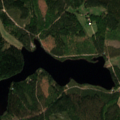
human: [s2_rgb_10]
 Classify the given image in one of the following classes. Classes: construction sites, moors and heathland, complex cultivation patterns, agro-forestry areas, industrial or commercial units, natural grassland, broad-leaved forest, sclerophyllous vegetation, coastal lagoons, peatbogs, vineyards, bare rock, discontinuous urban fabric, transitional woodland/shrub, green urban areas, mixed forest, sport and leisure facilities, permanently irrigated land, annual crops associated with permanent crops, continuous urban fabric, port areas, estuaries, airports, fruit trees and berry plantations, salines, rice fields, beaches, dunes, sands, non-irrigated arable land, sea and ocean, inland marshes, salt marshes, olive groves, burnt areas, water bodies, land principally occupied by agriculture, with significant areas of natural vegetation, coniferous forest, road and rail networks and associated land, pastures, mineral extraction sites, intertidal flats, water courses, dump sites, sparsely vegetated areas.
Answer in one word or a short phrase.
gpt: coniferous forest, mixed forest, water bodies